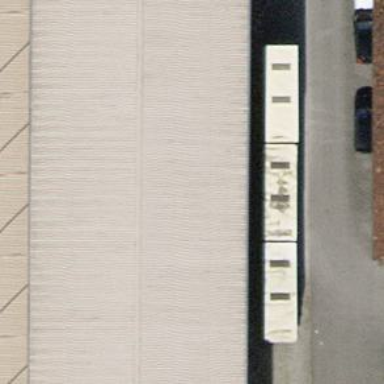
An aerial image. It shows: Garage.